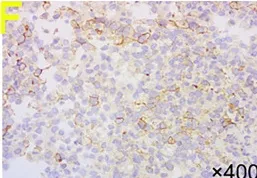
CECT, HE, and Immunohistochemistry for Case 2. (F) PD-L1 staining of biopsy tissue (original magnification x400).
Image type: pathology (immunostaining)